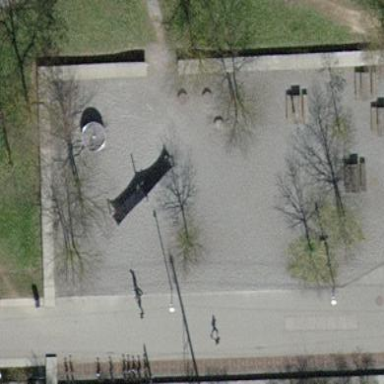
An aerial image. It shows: Playground area for leisure activities on the land.